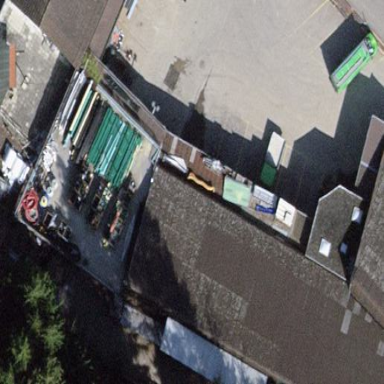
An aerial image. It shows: Industrial building.